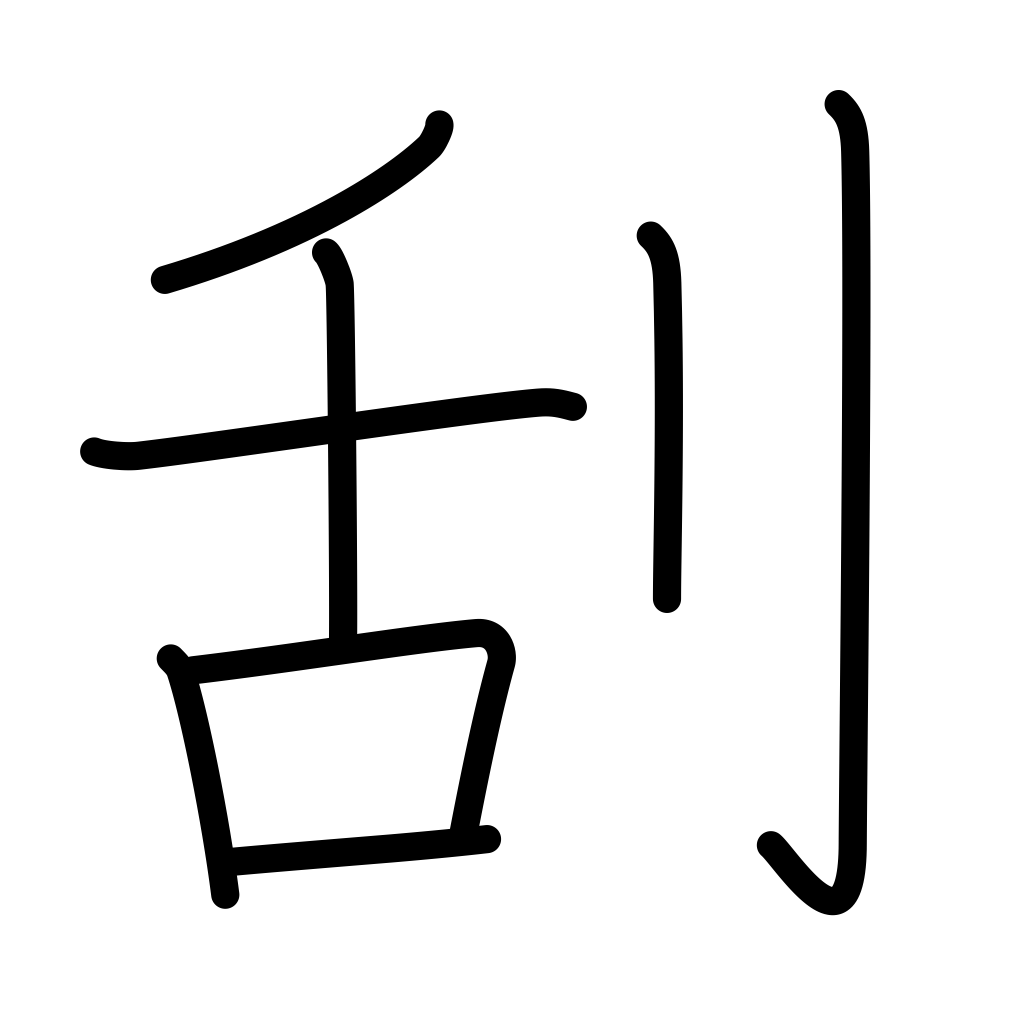
Meaning: scrape off